Chest X-ray:
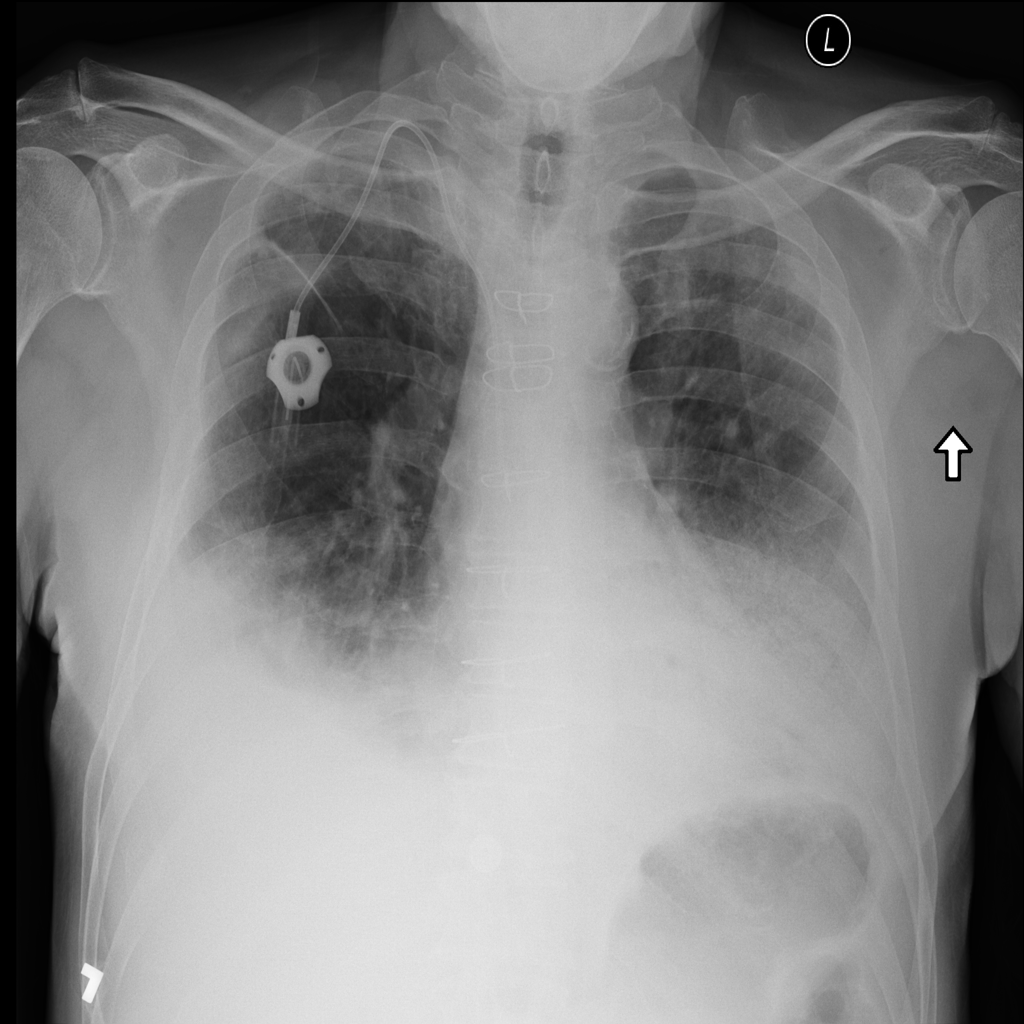
Findings: Consolidation, Effusion
No abnormal finding: no